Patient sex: M
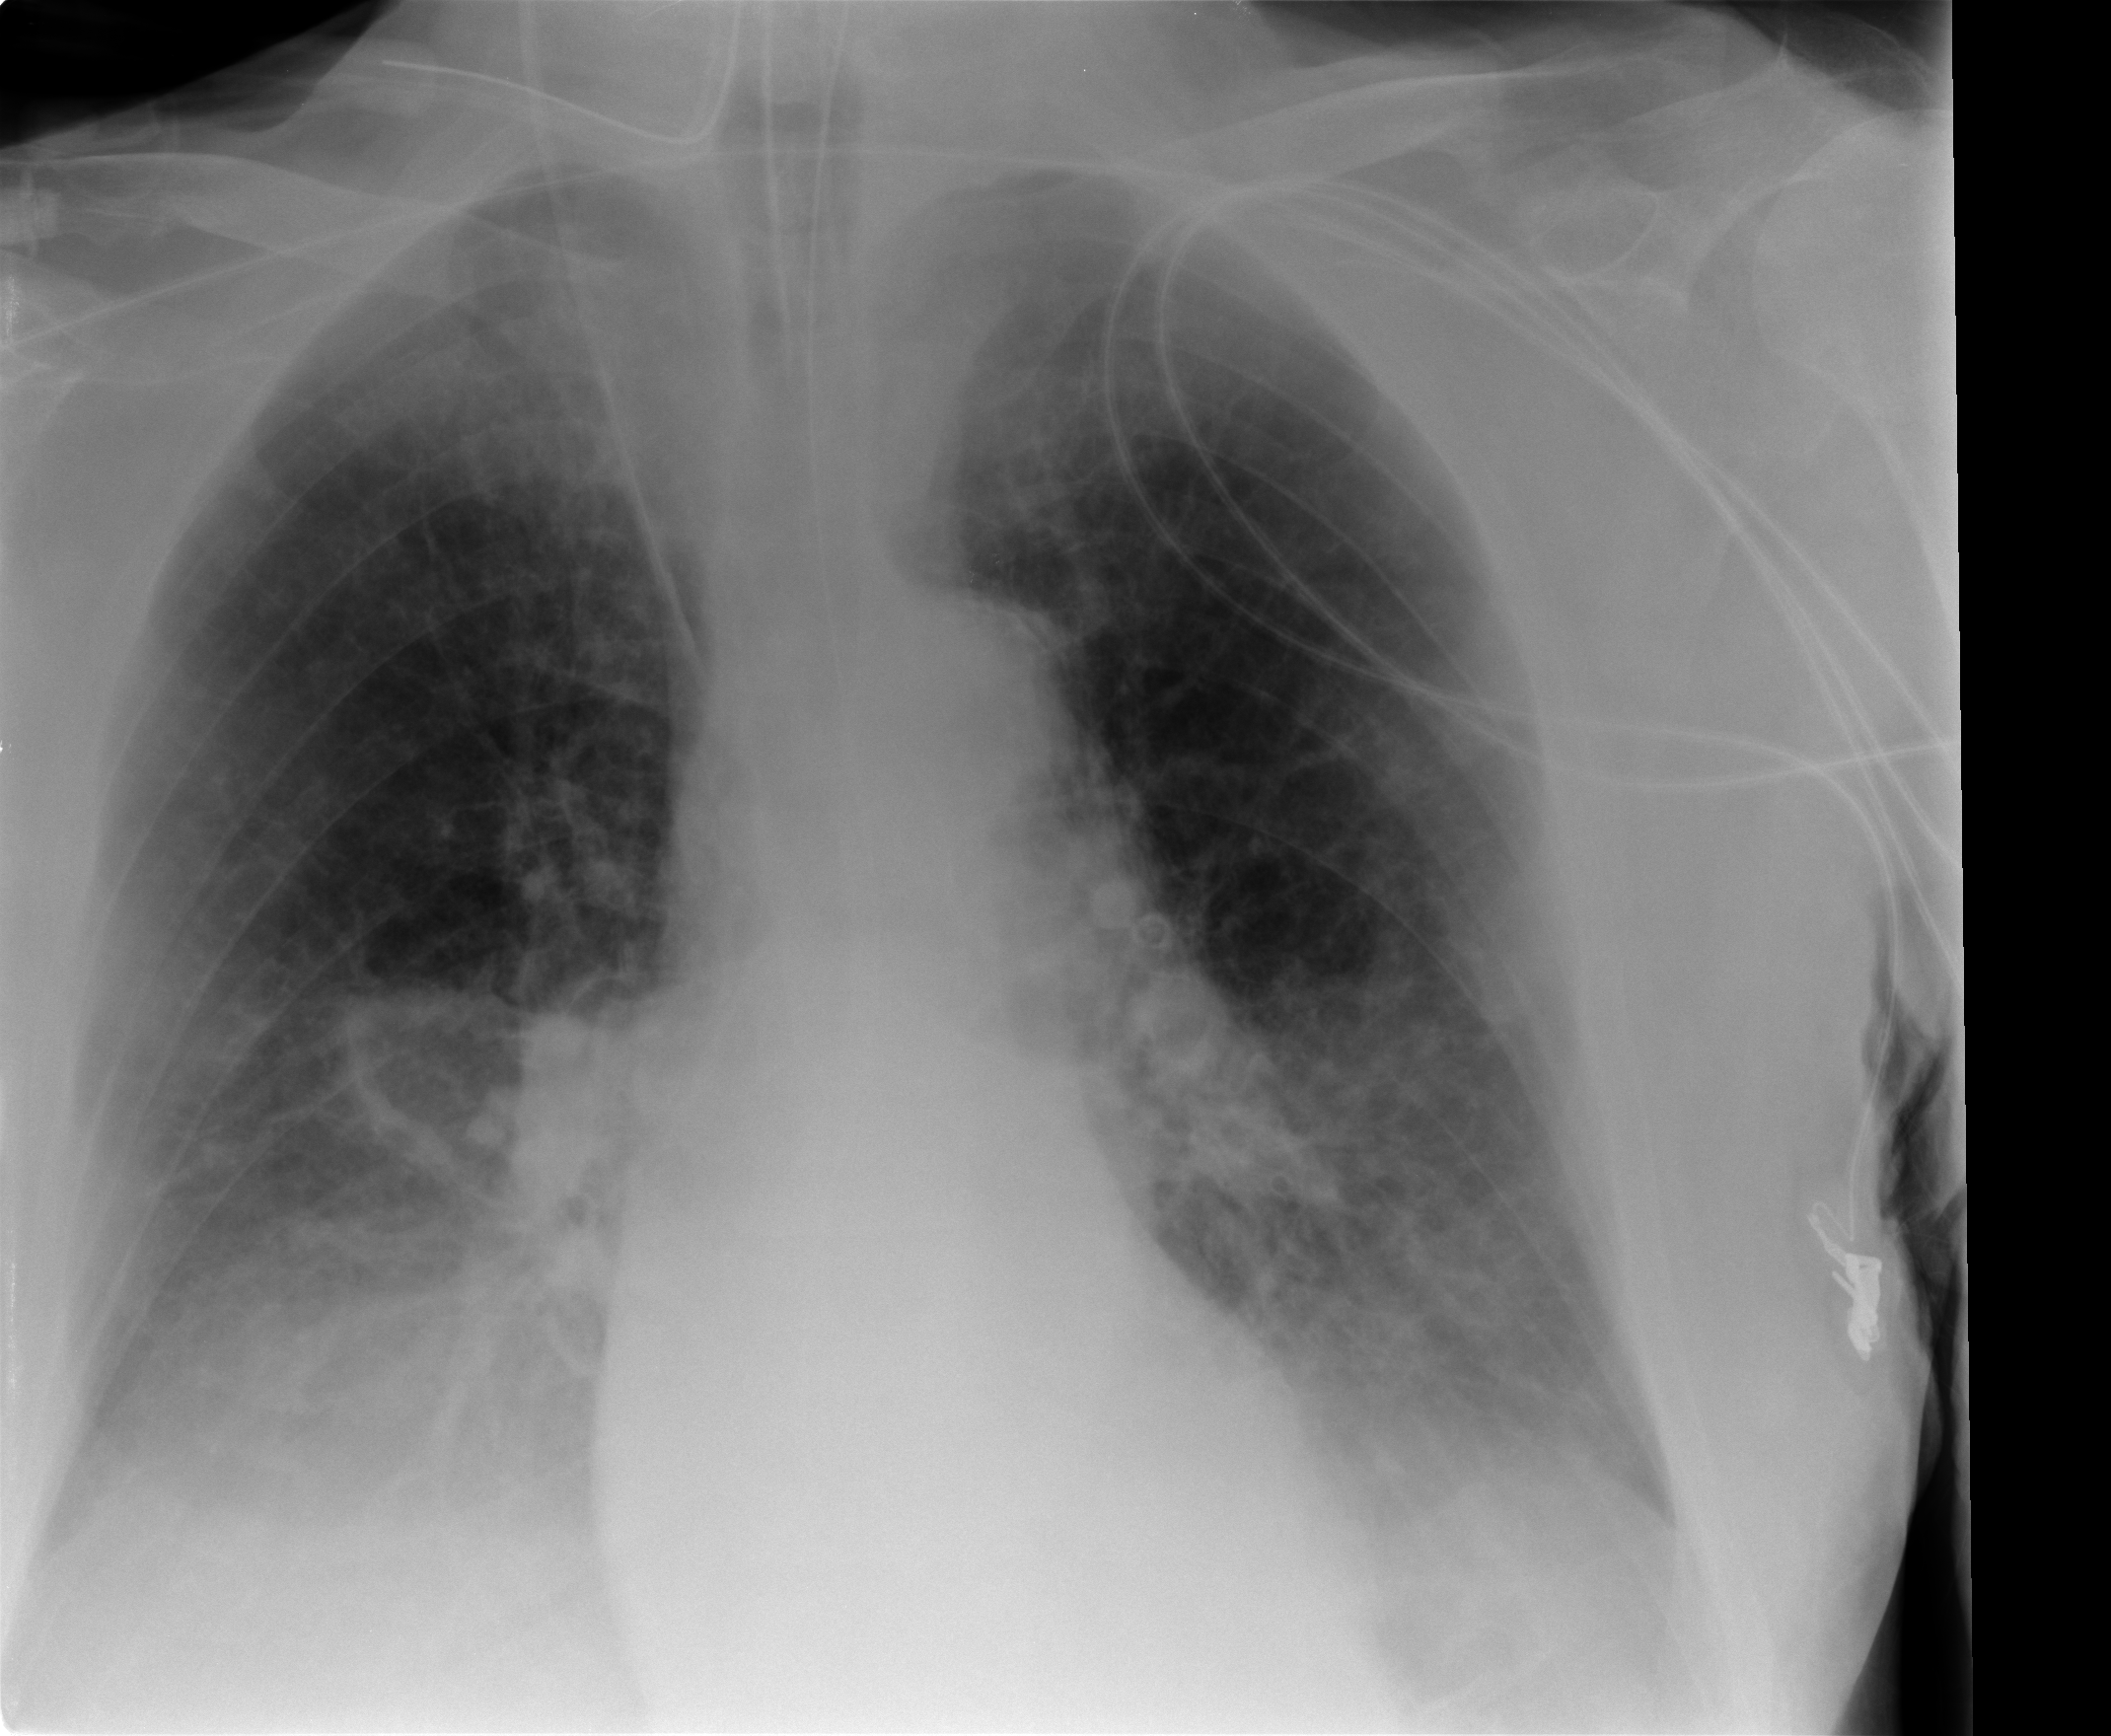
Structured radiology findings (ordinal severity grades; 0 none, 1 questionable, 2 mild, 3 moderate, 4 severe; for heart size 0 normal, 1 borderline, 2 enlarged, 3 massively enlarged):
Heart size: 0
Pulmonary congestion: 1
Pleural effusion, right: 1
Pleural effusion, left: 0
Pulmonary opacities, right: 1
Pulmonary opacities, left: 1
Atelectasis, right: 2
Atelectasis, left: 2